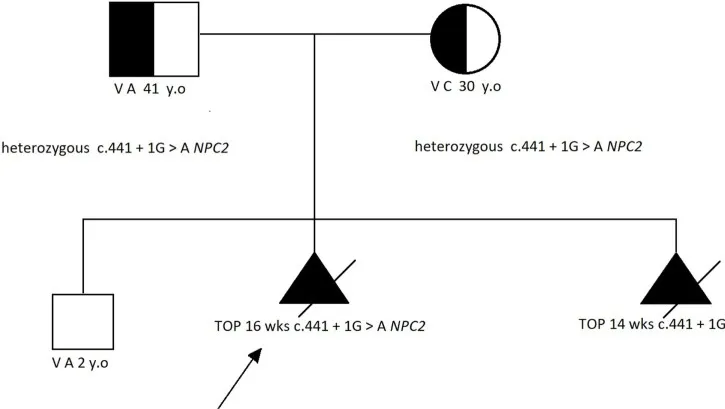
The family pedigree [according to Ref. ].
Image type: radiology (ct)